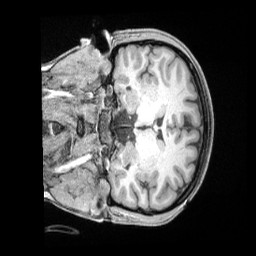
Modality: T1w
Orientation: coronal
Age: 33
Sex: female
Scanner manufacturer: siemens
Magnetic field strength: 3 T
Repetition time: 2 s
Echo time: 0.00211 s